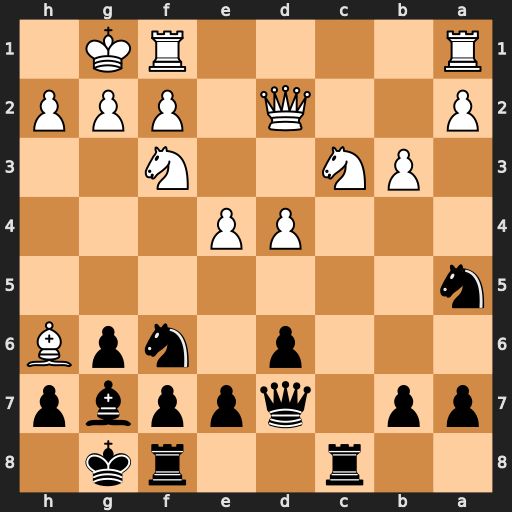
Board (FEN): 2r2rk1/pp1qppbp/3p1npB/n7/3PP3/1PN2N2/P2Q1PPP/R4RK1
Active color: b
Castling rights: -
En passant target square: -
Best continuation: Bxh6 Qxh6 Rxc3